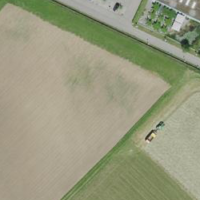
EUNIS habitat code: 52
Species observed at this site:
Orientus ishidae